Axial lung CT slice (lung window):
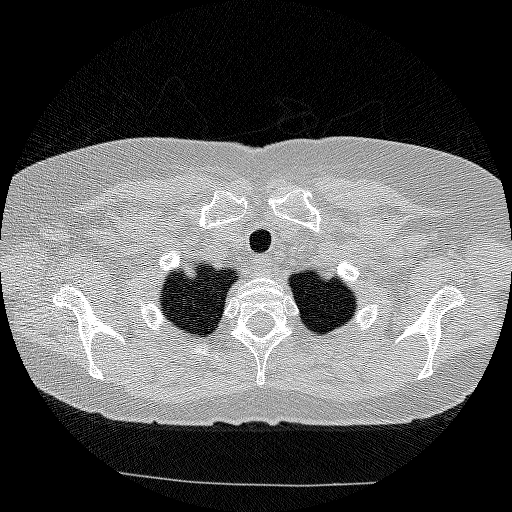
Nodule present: no